Question: I'm working on creating a menu screen, its fairly boring set of buttons so I wanted to add a curve to their layout to make it a bit more interesting. Like this:

I've just added the curved line to give an idea of what I'm doing - it won't actually have a line when done.
My question is what is the best way to go about doing this. I have tried using a linear layout and then applying a left padding to push them increasingly away from the edge. The problem here is that this depends on the screen size. On a small screen it displays fine and on a larger screen it does not. The second problem I have it that I'd like the entire curve to be centralized in the screen. Should I use a linear layout nested inside another?
If anyone has any ideas or sample layout xml as the best way to achieve this that'd be great.
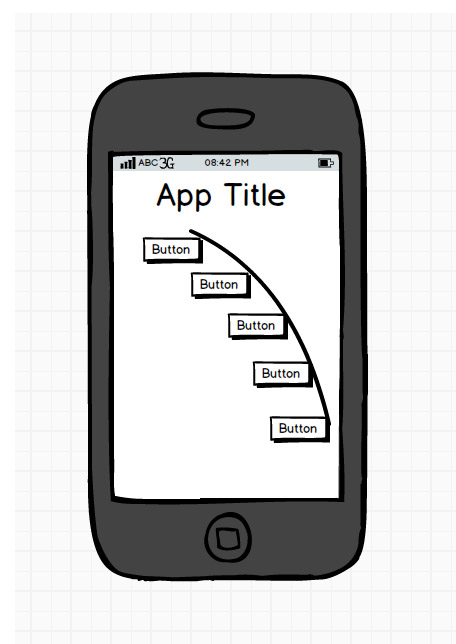
Answer: Take a look on <URL>, they doing someting like this